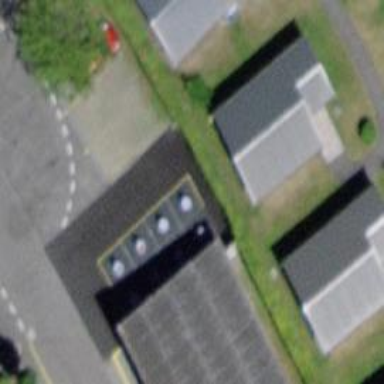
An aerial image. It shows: Recycling container in the area designated for recycling.